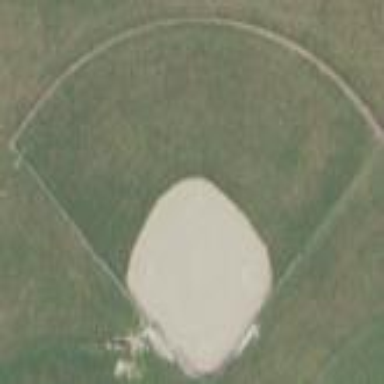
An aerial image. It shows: Baseball pitch for leisure land activities.